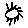
Label: sun